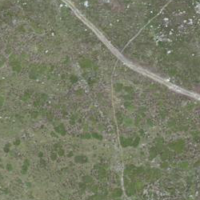
EUNIS habitat code: 26
Species observed at this site:
Arnica montana
Kalmia procumbens